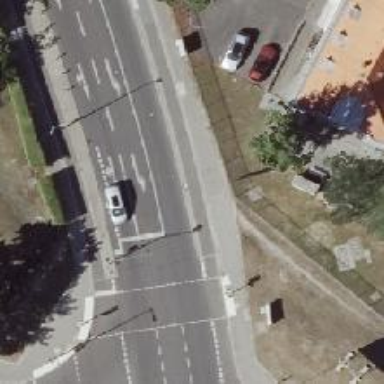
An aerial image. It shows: Road with traffic signals controlling the flow of traffic.